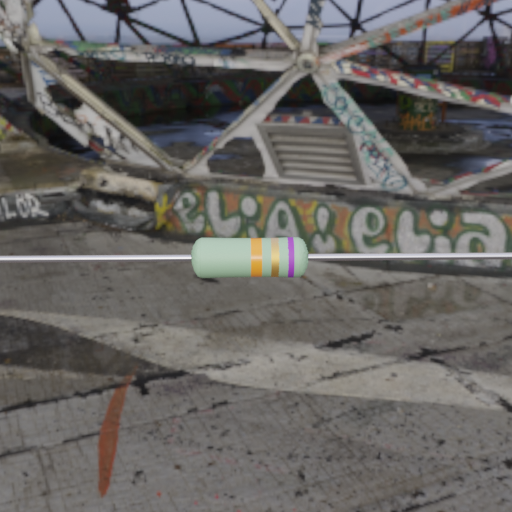
Resistor colour bands (in order): orange, gold, violet